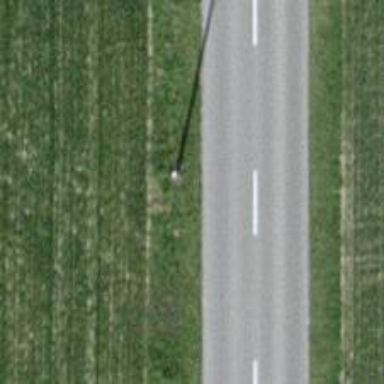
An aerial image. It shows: Power pole.